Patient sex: M
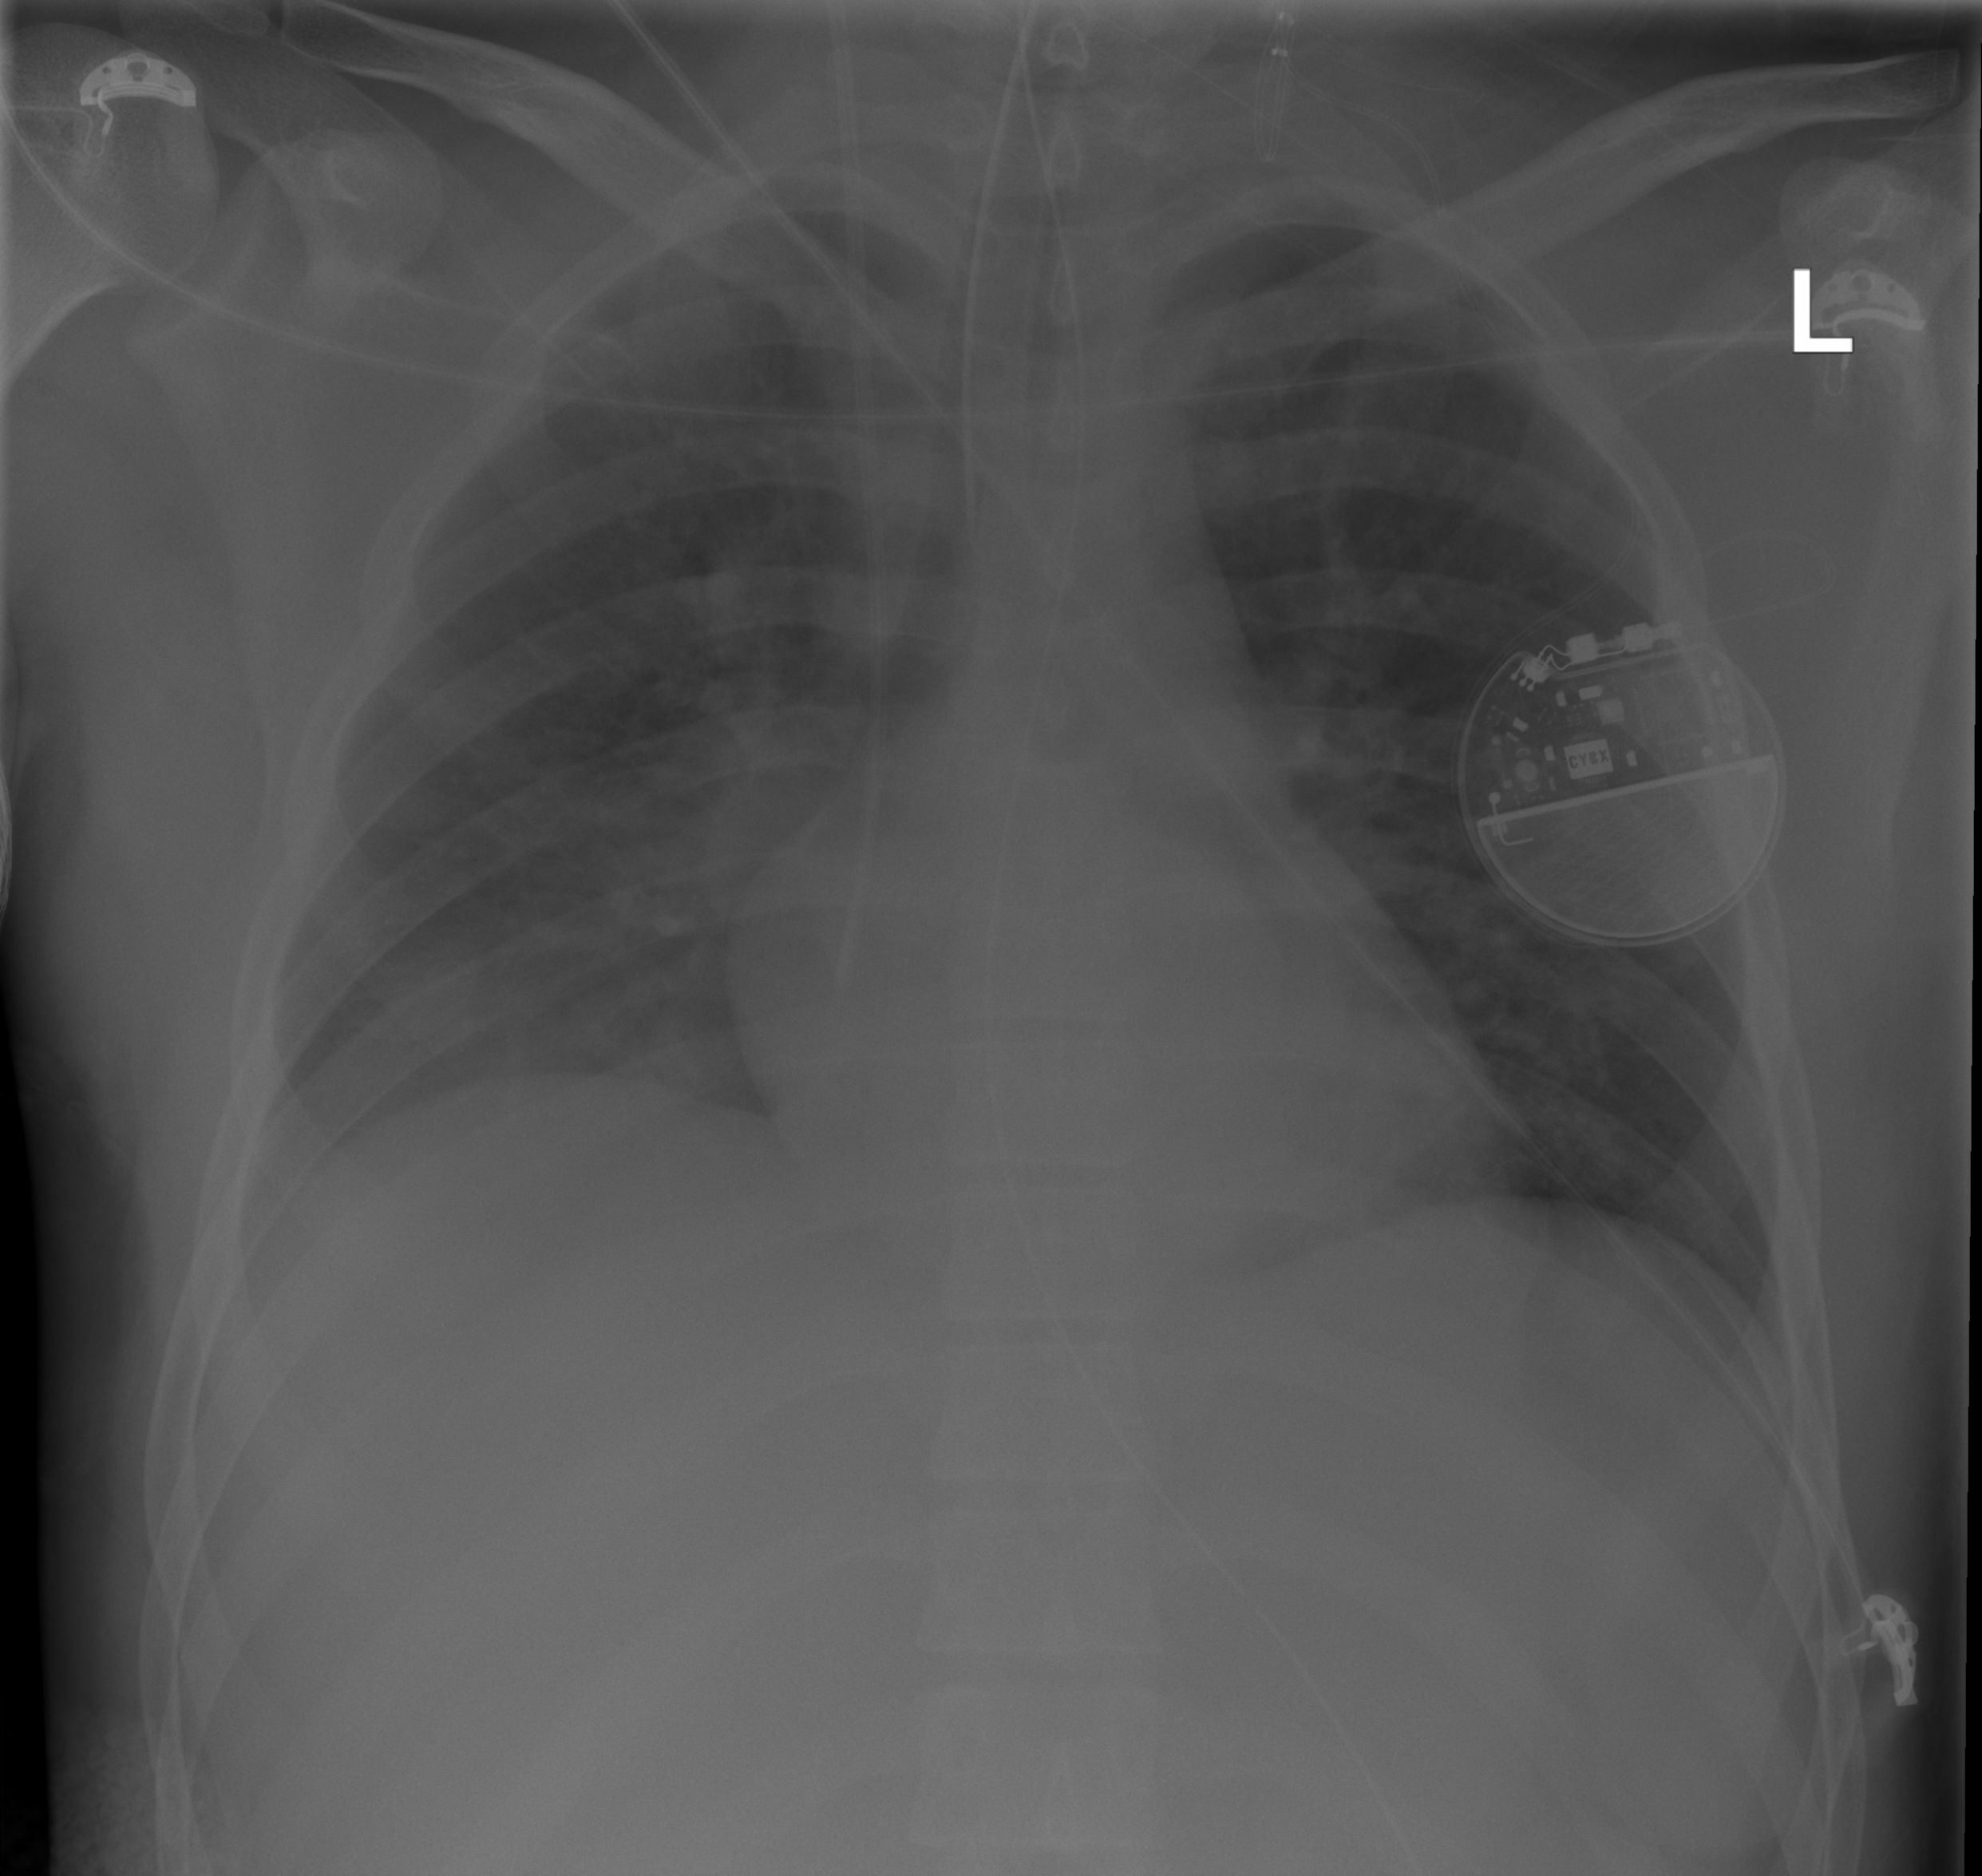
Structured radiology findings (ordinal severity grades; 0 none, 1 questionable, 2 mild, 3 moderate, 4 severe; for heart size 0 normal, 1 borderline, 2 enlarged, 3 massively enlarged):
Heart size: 0
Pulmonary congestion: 0
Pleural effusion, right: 2
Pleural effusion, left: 0
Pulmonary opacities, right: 0
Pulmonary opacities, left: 0
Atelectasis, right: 2
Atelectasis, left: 0